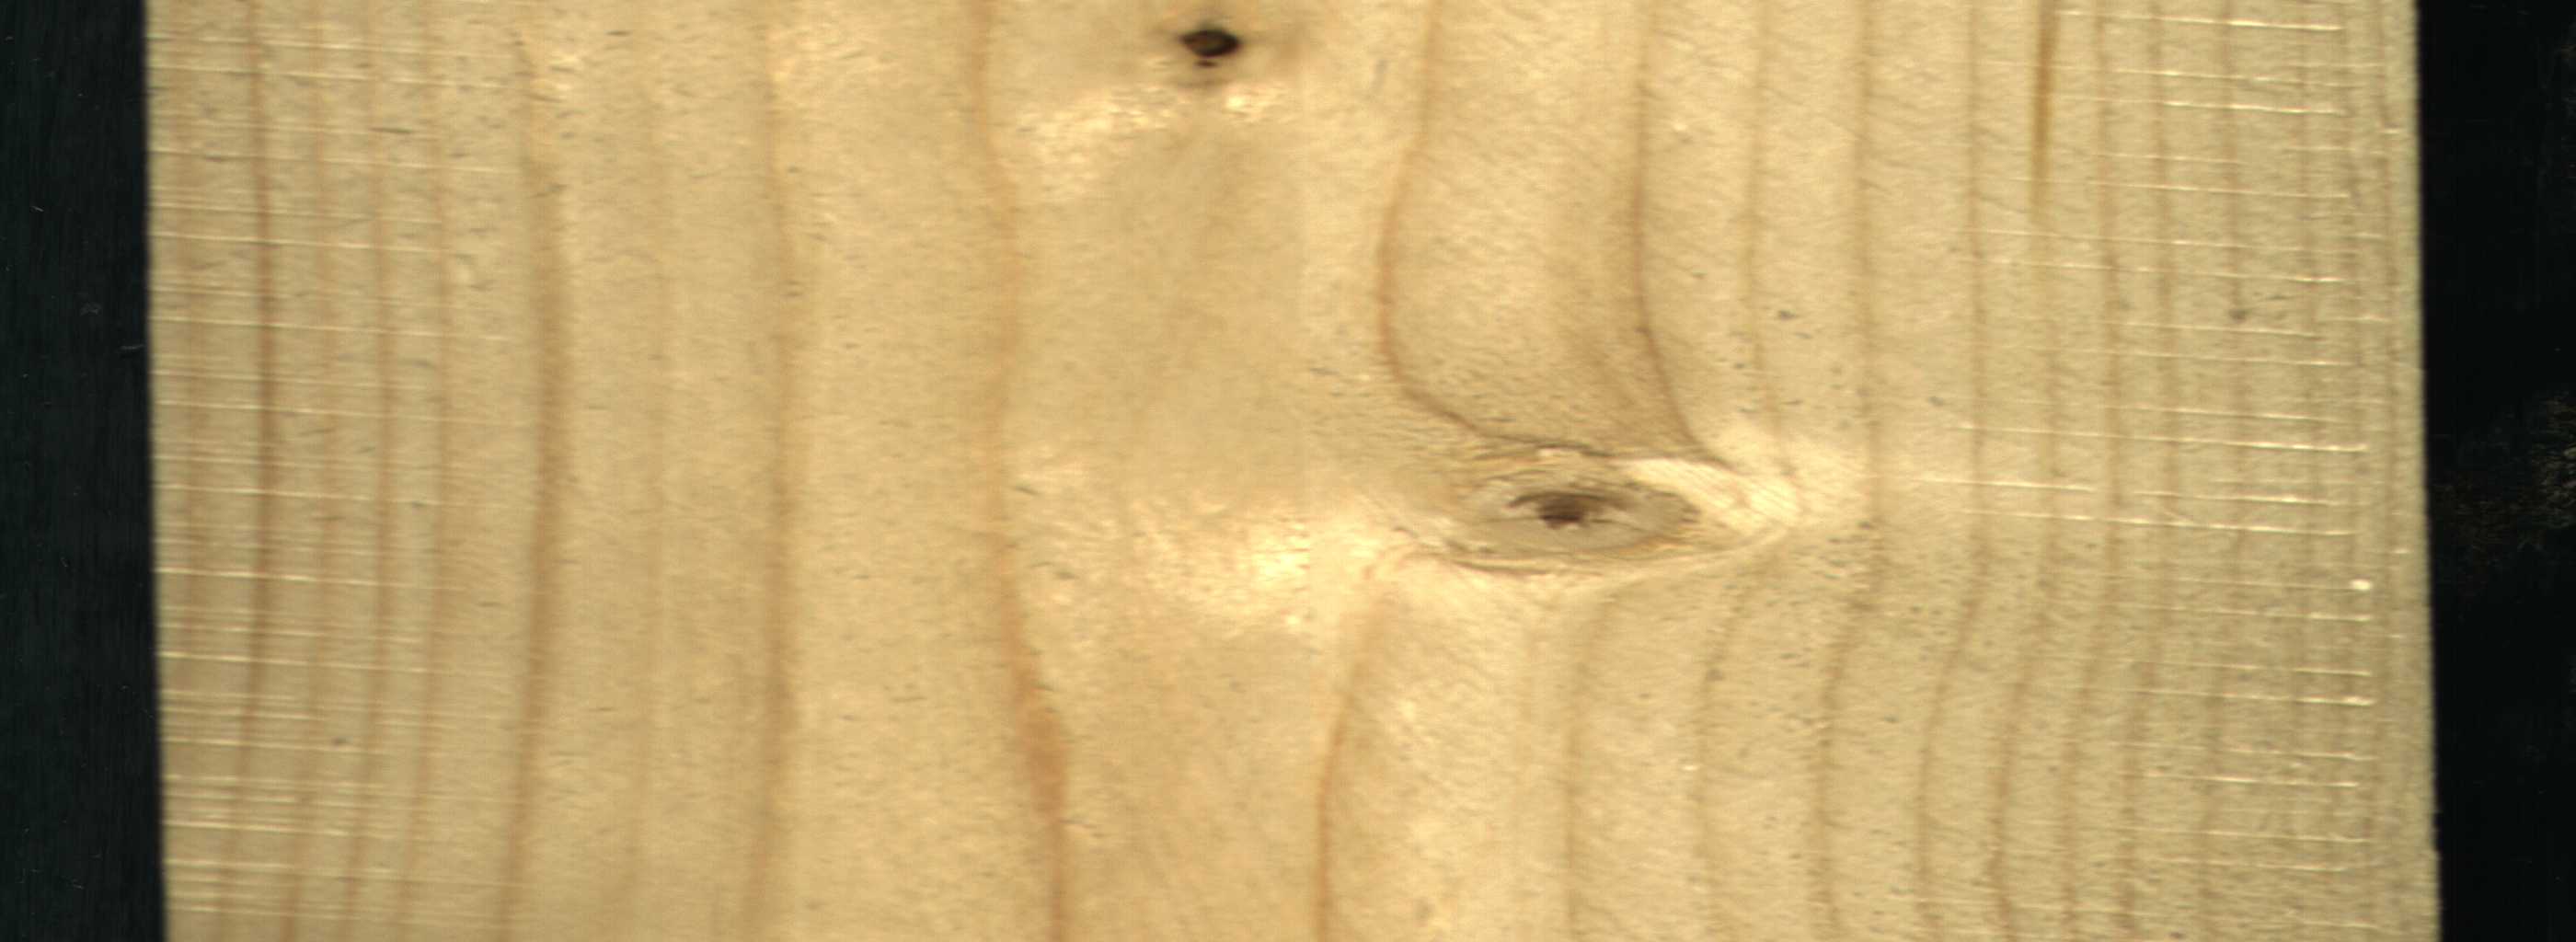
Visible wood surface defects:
Dead_Knot
Live_Knot